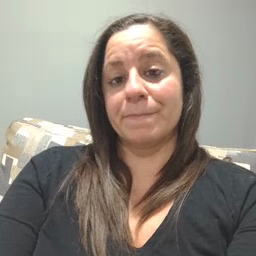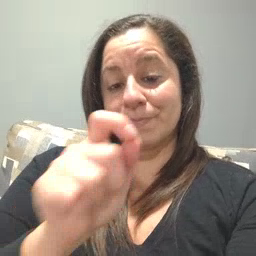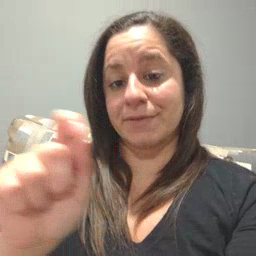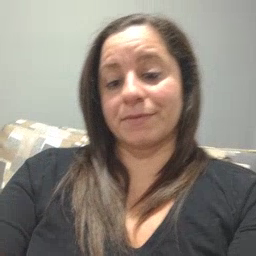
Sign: pencil